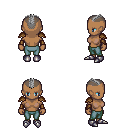
a pixel art fantasy rpg character, female body template, human, dark skin, leather shoulder armor, teal pants, gray short mohawk hairstyle, cloth bracers, metal boots, four views (front, back, left, right), 2x2 character sprite sheet, small pixel art, hard edges, no anti-aliasing